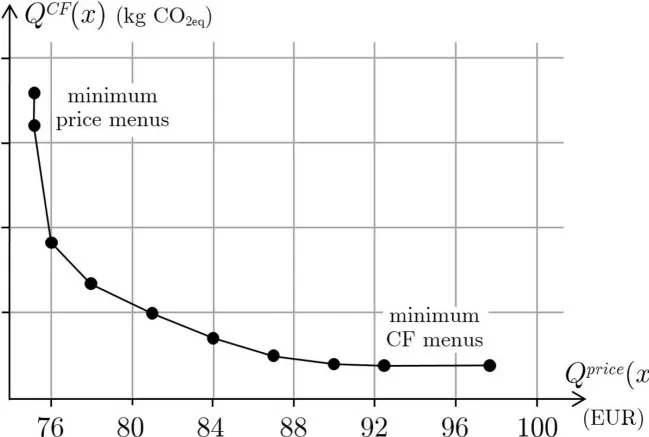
Relation between the price and the carbon footprint of optimal menus.
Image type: chart (chart)